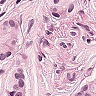
Metastatic tissue present: yes